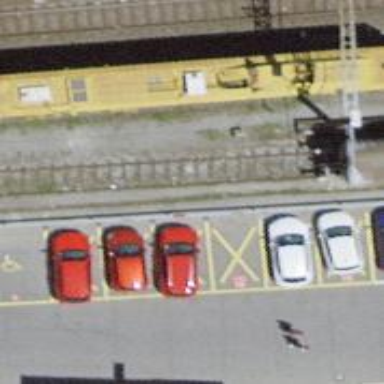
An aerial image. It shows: Car-sharing service available at this location.